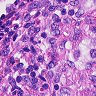
Metastatic tissue present: no